Question: I'm using Ribbon from RibbonControlsLibrary.dll 4.0.0.11019, .NET 4.0, C#, WPF.
It can be downloaded with a free samples here: <URL>
The problem comes when a 'RibbonToggleButton' is displayed. Then it's image seems to be a little bit broken, like a part of image is shifted for a few pixels.
: Thanks to kind people I can post and image now:

Here are some details:
1. Image is displayed in it's large variant
2. Image size is 32x32
3. I set image scaling to none for all the images of Ribbon
4. Image is broken only when the text in RibbonToggleButton has 1 line
5. Same image displays correctly in any other kind of button (RibbonButton, RibbonSplitButton etc.)
6. The image is displayed correctly when I set the font size in Windows to Medium (125%)
7. My OS is Windows 8
8. When I set the VerticalContentAlignment for the toggle button to "Bottom", the Image starts to display correctly, but the whole Ribbon starts to look ugly.
I experience this problem for all the toggle buttons, including those which are in a Microsoft's free samples.
I guess that probably the Image doesn't have enough space, so it's compressed from 32x32 to some smaller size.
I use the theme that is made of Microsoft's Generic theme, that is included in the RibbonControlsLibrary.dll. I guess I could fix the 'RibbonToggleButton' template somehow, but I have no idea what to fix there.
Any ideas?
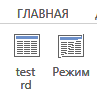
Answer: In the xaml declaration of your UserControl / Window put that line:
'''
RenderOptions.BitmapScalingMode="HighQuality"
'''